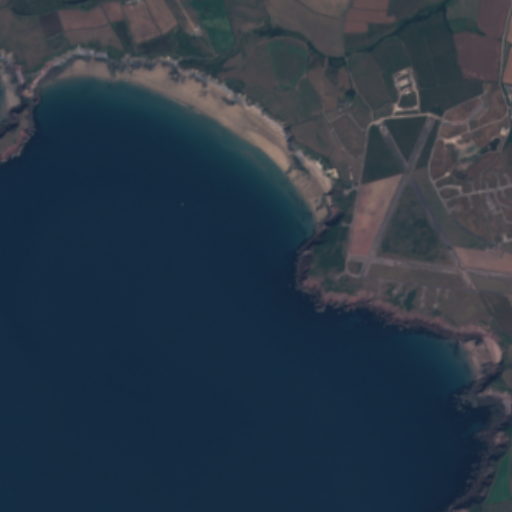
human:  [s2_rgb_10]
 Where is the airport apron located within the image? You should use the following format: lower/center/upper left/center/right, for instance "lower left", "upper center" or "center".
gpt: The airport apron is located in the upper right of the image.
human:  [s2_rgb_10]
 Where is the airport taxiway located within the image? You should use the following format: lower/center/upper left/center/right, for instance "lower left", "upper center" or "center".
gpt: The airport taxiway is located in the upper right of the image.
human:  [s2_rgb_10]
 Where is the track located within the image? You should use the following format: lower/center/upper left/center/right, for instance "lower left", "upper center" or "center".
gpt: There is no track in the image.